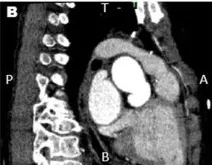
Views of the computed tomography imaging dataset.
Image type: radiology (ct)